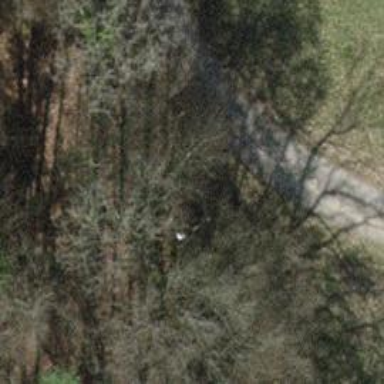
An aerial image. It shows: Grass track road with grade3 tracktype.